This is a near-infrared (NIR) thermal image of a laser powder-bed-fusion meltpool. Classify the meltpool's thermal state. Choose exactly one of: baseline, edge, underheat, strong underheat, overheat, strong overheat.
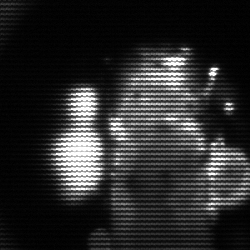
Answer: strong underheat